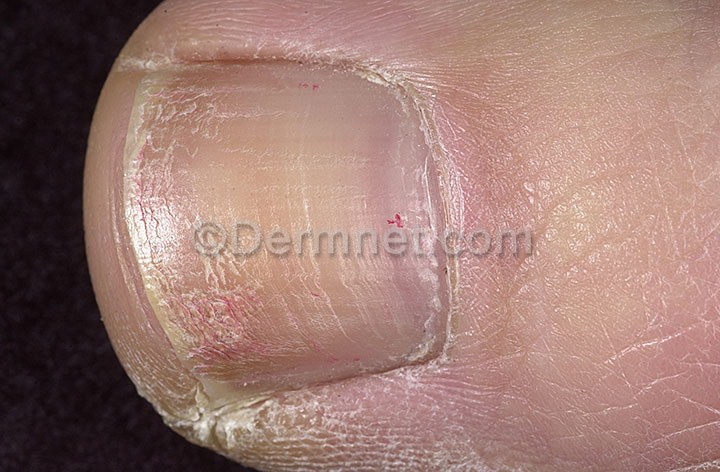
Disease: Nail Fungus and other Nail Disease